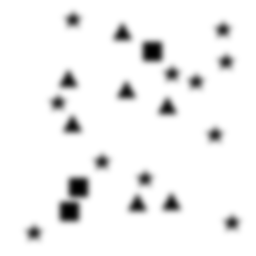
Squares: 3
Triangles: 7
Stars: 11
Total shapes: 21